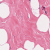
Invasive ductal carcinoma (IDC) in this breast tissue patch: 0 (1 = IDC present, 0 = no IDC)